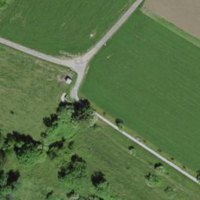
EUNIS habitat code: 25
Species observed at this site:
Pholidoptera griseoaptera
Tettigonia viridissima
Roeseliana roeselii